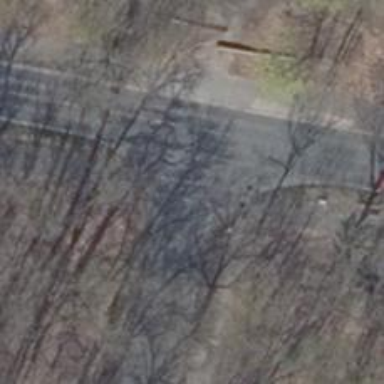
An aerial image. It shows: Smooth asphalt road in residential area.